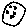
Label: moon